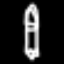
Label: pencil